Question: I am new to Keras. I need some help in writing a custom loss function in keras with TensorFlow backend for the following loss equation.

The parameters passed to the loss function are :
1. y_true would be of shape (batch_size, N, 2). Here, we are passing N (x, y) coordinates in each sample in the batch.
2. y_pred would be of shape (batch_size, 256, 256, N). Here, we are passing N predicted heatmaps of 256 x 256 pixels in each sample in the batch.
'i' '[0, 255]'
'j' '[0, 255]'
'Mn(i, j)' represents value at pixel location '(i, j)' for the n predicted heatmap.
'Mn~(i, j) = Guassian2D((i, j), y_truen, std)' where
'std = standard deviation', same standard deviation for both the dimensions (5 px).
y_true is the n (x, y) coordinate. This is the mean.
For details of this, please check the l loss described in this paper
<URL>.
Note : I mentioned batch_size in shape of y_true and y_pred. I assumed that Keras calls loss function on the entire batch and not on individual samples in the batch. Correct me if I am wrong.
'''
def l2_loss(y_true, y_pred):
loss = 0
n = y_true.shape[0]
for j in range(n):
for i in range(num_joints):
yv, xv = tf.meshgrid(tf.arange(0, im_height), tf.arange(0, im_width))
z = np.array([xv, yv]).transpose(1, 2, 0)
ground = np.exp(-0.5*(((z - y_true[j, i, :])**2).sum(axis=2))/(sigma**2))
loss = loss + np.sum((ground - y_pred[j,:, :, i])**2)
return loss/num_joints
'''
This is the code I have writen so far. I know that this won't run as we can't use direct numpy ndarrays inside a keras loss function. Also, I need to eliminate loops!
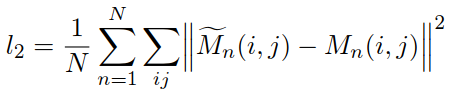
Answer: You can pretty much just translate the numpy functions into Keras backend functions. The only thing to notice is to set up the right broadcast shape.
'''
def l2_loss_keras(y_true, y_pred):
# set up meshgrid: (height, width, 2)
meshgrid = K.tf.meshgrid(K.arange(im_height), K.arange(im_width))
meshgrid = K.cast(K.transpose(K.stack(meshgrid)), K.floatx())
# set up broadcast shape: (batch_size, height, width, num_joints, 2)
meshgrid_broadcast = K.expand_dims(K.expand_dims(meshgrid, 0), -2)
y_true_broadcast = K.expand_dims(K.expand_dims(y_true, 1), 2)
diff = meshgrid_broadcast - y_true_broadcast
# compute loss: first sum over (height, width), then take average over num_joints
ground = K.exp(-0.5 * K.sum(K.square(diff), axis=-1) / sigma ** 2)
loss = K.sum(K.square(ground - y_pred), axis=[1, 2])
return K.mean(loss, axis=-1)
'''
To verify it:
'''
def l2_loss_numpy(y_true, y_pred):
loss = 0
n = y_true.shape[0]
for j in range(n):
for i in range(num_joints):
yv, xv = np.meshgrid(np.arange(0, im_height), np.arange(0, im_width))
z = np.stack([xv, yv]).transpose(1, 2, 0)
ground = np.exp(-0.5*(((z - y_true[j, i, :])**2).sum(axis=2))/(sigma**2))
loss = loss + np.sum((ground - y_pred[j,:, :, i])**2)
return loss/num_joints
batch_size = 32
num_joints = 10
sigma = 5
im_width = 256
im_height = 256
y_true = 255 * np.random.rand(batch_size, num_joints, 2)
y_pred = 255 * np.random.rand(batch_size, im_height, im_width, num_joints)
print(l2_loss_numpy(y_true, y_pred))
<PHONE>.0
print(K.eval(l2_loss_keras(K.variable(y_true), K.variable(y_pred))).sum())
4.5448e+10
'''
The number is truncated under the default 'dtype' float32. If you run it with 'dtype' set to float64:
'''
y_true = 255 * np.random.rand(batch_size, num_joints, 2)
y_pred = 255 * np.random.rand(batch_size, im_height, im_width, num_joints)
print(l2_loss_numpy(y_true, y_pred))
<PHONE>.6
print(K.eval(l2_loss_keras(K.variable(y_true), K.variable(y_pred))).sum())
<PHONE>.6
'''
---
It seems that Keras requires 'y_true' and 'y_pred' to have the same number of dimensions. For example, on the following testing model:
'''
X = np.random.rand(batch_size, 256, 256, 3)
model = Sequential([Dense(10, input_shape=(256, 256, 3))])
model.compile(loss=l2_loss_keras, optimizer='adam')
model.fit(X, y_true, batch_size=8)
ValueError: Cannot feed value of shape (8, 10, 2) for Tensor 'dense_2_target:0', which has shape '(?, ?, ?, ?)'
'''
To deal with this problem, you can add a dummy dimension with 'expand_dims' before feeding 'y_true' into the model:
'''
def l2_loss_keras(y_true, y_pred):
...
y_true_broadcast = K.expand_dims(y_true, 1) # change this line
...
model.fit(X, np.expand_dims(y_true, axis=1), batch_size=8)
'''